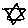
Label: star